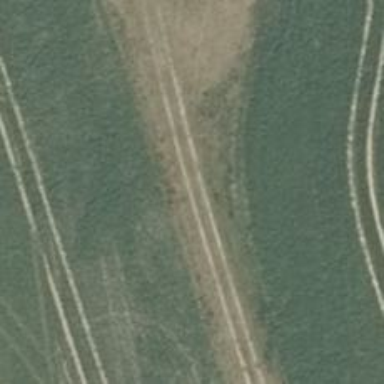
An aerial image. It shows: Agricultural vehicle track with grass surface of grade4 tracktype.